Question: I've built a React app that works fine on Chrome. Now I wanted to convert it into an Electron app. The assets located in the '/public' directory (pictures, icons, JSON files) cannot be loaded in the electron app.
The browser console displays errors while loading these files:
'Failed to load resource: net::ERR_FILE_NOT_FOUND'.
When I insert an asset picture from the public directory directly in the generated index.html file like
'''
<img src="pic.png" alt=" pic"/>
'''
it works, but loading it the same way from react components doesn't work. The asset files are being loaded from the root (e.g. file://pic.png)
Here is the project structure:

package.json:
'''
"homepage": "./",
"main": "src/electron-starter.js",
"build": {
"appId": "com.myapp",
"productName": "App",
"files": [
"build/**/*",
"src/electron-starter.js"
],
"directories": {
"buildResources": "public"
},
"win": {
"target": "NSIS"
},
"linux": {
"target": [
"AppImage",
"deb"
],
"category": "Audio"
},
"dmg": {
"contents": [
{
"x": 110,
"y": 150
},
{
"x": 240,
"y": 150,
"type": "link",
"path": "/Applications"
}
]
}
}
'''
createWindow function inside electron-starter.js:
'''
function createWindow () {
const mainWindow = new BrowserWindow({
width: 1200,
height: 700,
webPreferences: {
nodeIntegration: true
}
})
if (process.env.ELECTRON_START_URL) {
mainWindow.loadURL(process.env.ELECTRON_START_URL);
} else {
mainWindow.loadURL(url.format({
pathname: path.join(__dirname, '../build/index.html'),
protocol: 'file',
slashes: true
}))
}
mainWindow.webContents.openDevTools()
}
'''
Thank's in advance for your help!
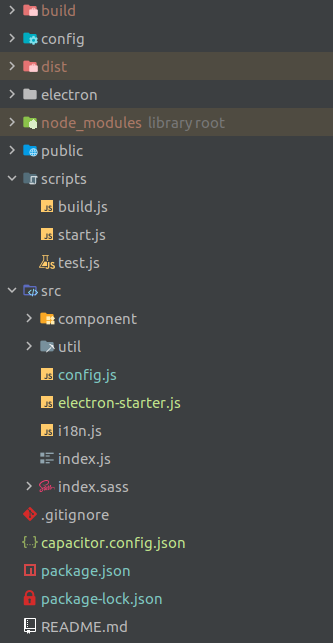
Answer: It turns out that Electron doesn't use React's directory. So I moved the required assets into and imported them directly inside the component classes. Example:
'''
import logo from "../assets/logo.png";
class MyComponent extends React.Component {
render() {
<img src={logo} alt="my_logo"/>
}
}
'''
I've also added '<base href="./"/>' to the header of the index.html file.